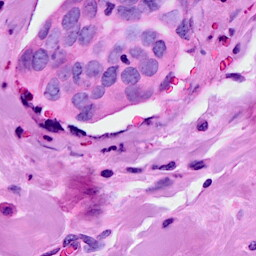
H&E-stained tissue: Breast